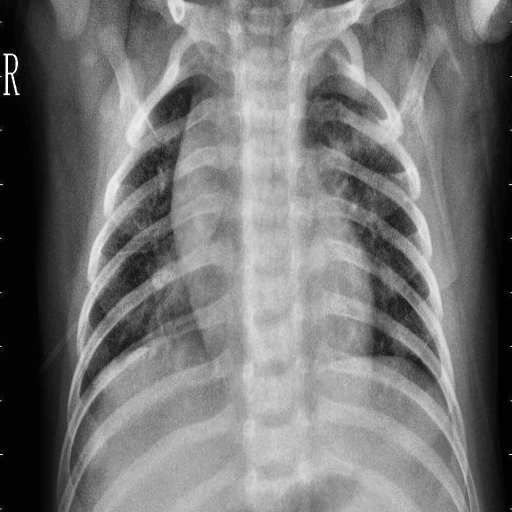
Finding: PNEUMONIA